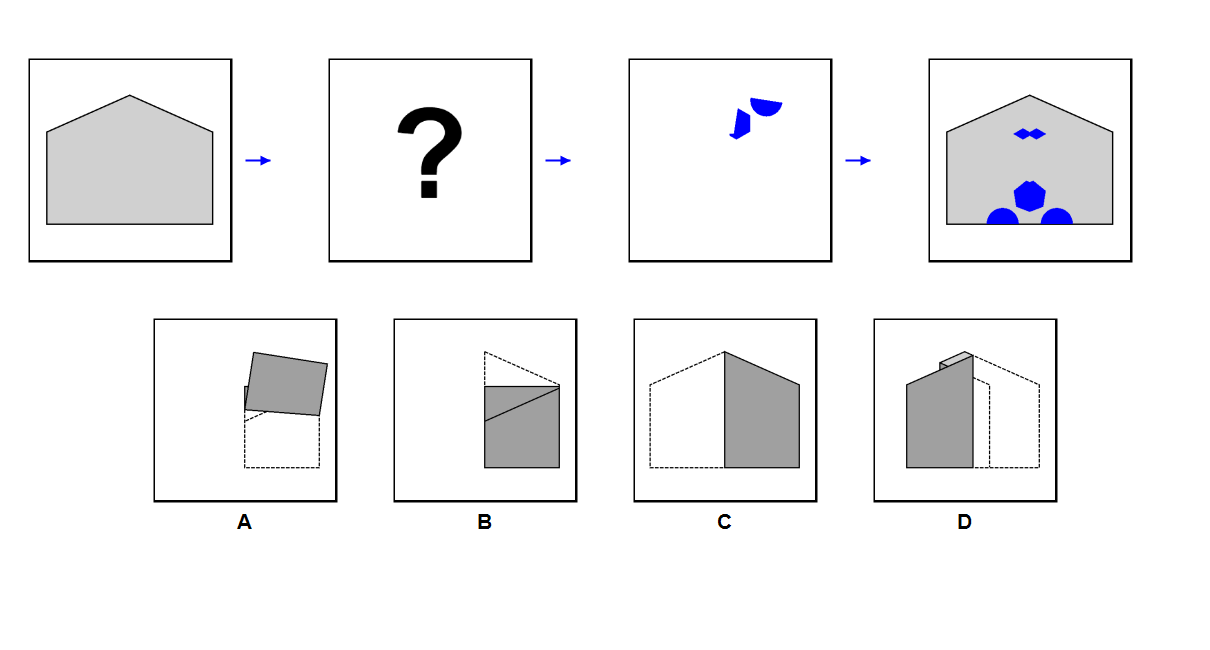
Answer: D